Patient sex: M
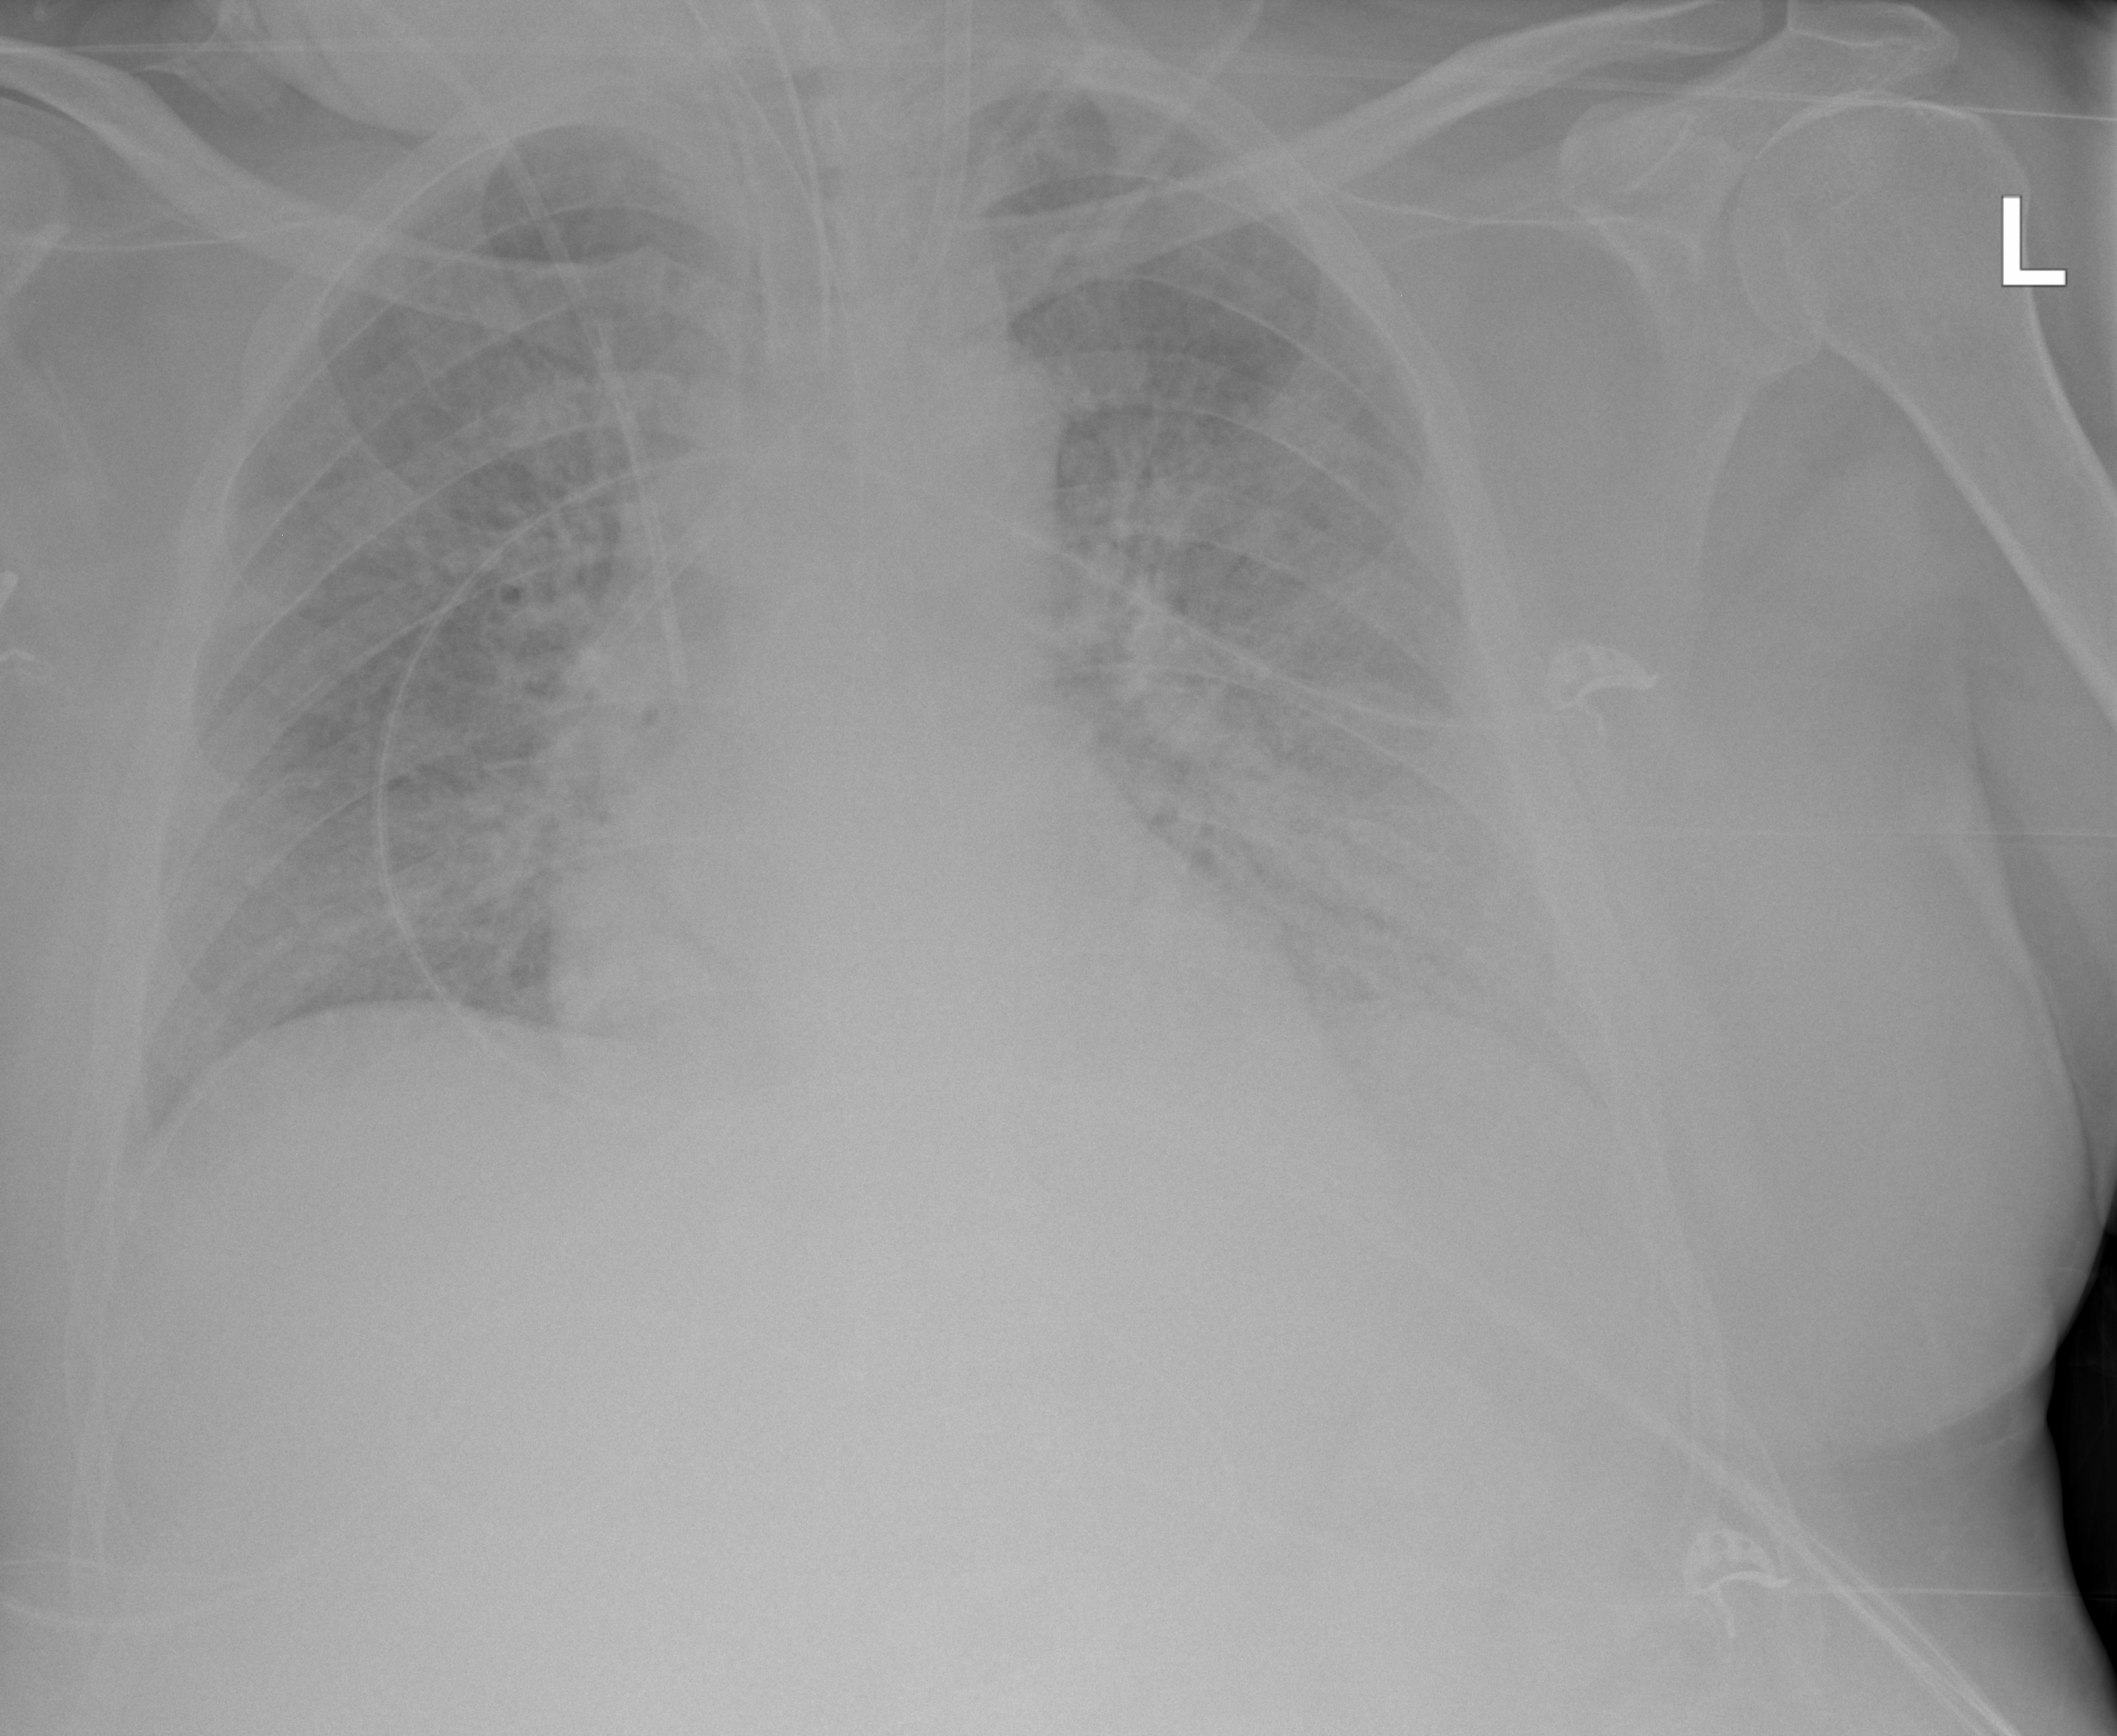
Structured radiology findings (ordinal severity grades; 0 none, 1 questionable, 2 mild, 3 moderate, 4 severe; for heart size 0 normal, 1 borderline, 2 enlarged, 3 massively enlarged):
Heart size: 1
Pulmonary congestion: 0
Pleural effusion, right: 0
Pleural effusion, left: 0
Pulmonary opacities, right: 2
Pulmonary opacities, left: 2
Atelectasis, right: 2
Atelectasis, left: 2